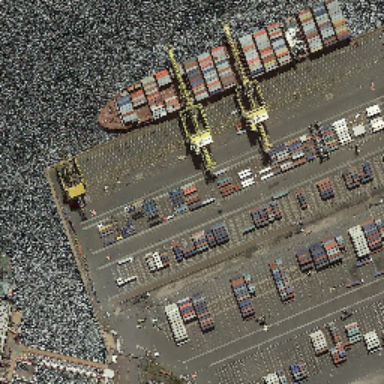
Colorful cargo ship on board .